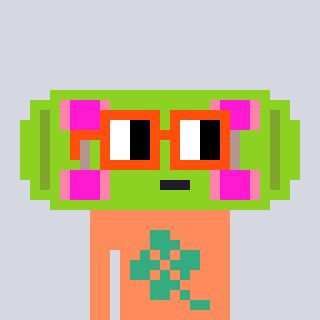
a pixel art character with square orange glasses, a skateboard-shaped head and a peachy-colored body on a cool background